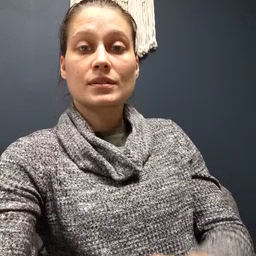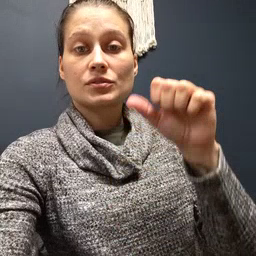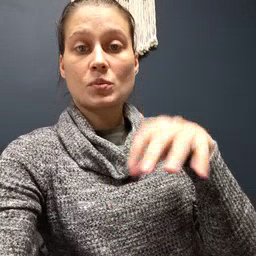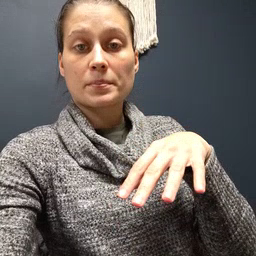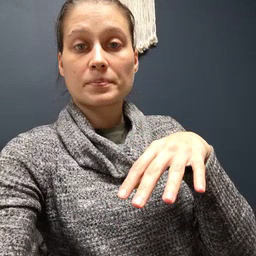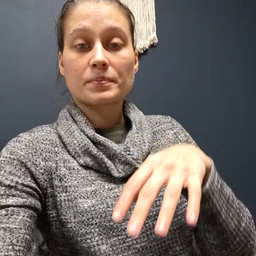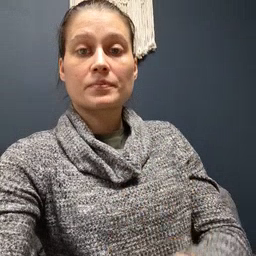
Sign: drop